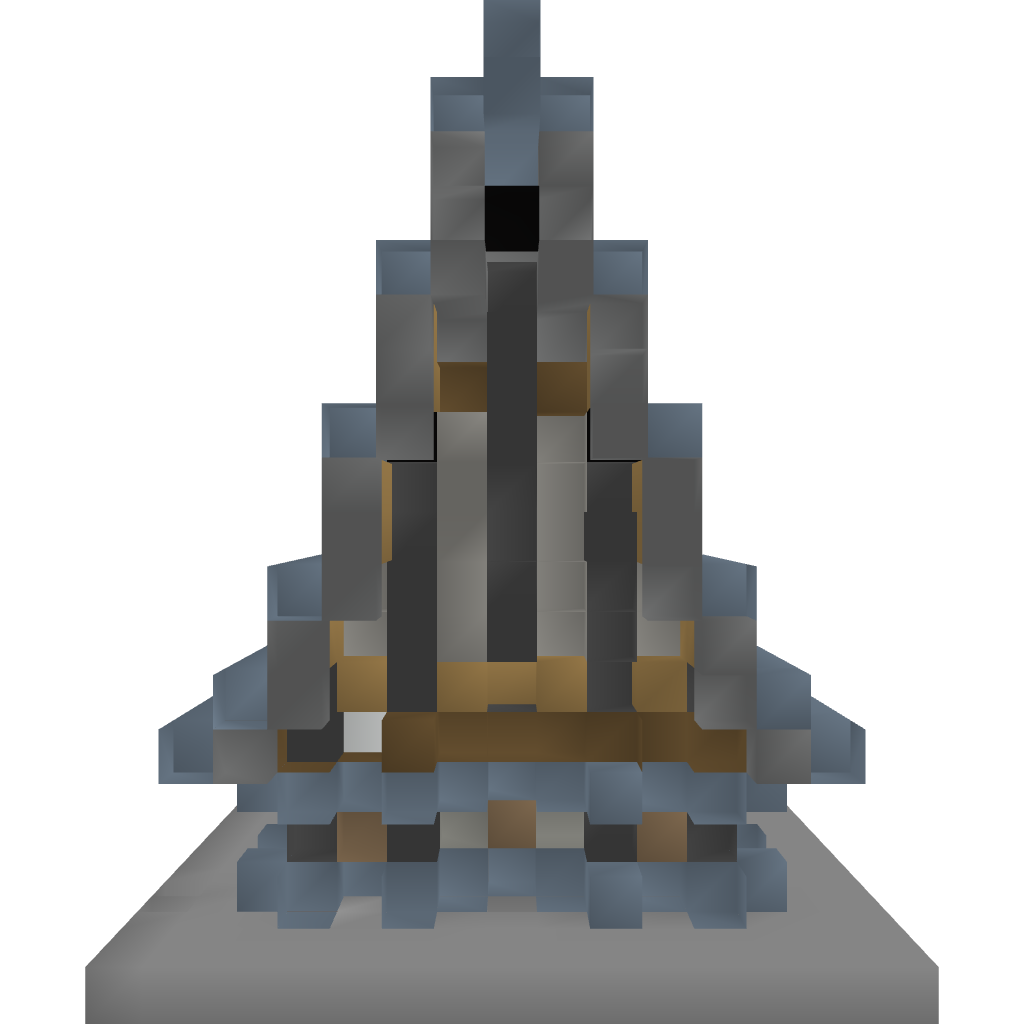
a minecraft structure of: Medieval Little House